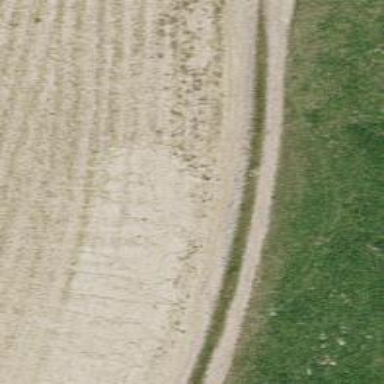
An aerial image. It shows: Track road with grade3 tracktype.